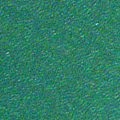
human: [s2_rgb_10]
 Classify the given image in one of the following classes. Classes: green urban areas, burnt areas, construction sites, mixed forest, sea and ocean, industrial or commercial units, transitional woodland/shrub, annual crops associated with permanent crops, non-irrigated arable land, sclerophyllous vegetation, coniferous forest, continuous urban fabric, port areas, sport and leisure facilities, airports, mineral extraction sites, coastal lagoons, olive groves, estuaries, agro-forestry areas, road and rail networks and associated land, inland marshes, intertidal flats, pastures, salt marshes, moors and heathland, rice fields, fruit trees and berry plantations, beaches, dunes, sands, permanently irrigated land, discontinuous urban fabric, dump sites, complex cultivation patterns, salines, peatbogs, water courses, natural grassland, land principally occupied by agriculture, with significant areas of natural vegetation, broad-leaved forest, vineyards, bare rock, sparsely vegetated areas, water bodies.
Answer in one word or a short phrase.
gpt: sea and ocean